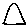
Label: triangle